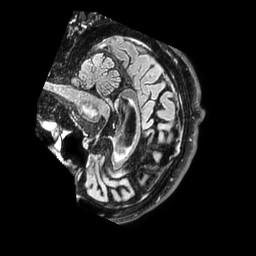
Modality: FLAIR
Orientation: sagittal
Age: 50
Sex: male
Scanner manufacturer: philips
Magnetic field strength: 3 T
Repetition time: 4.8 s
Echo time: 0.34 s